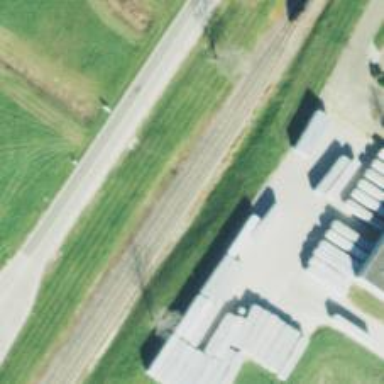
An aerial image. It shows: Railway siding for service.